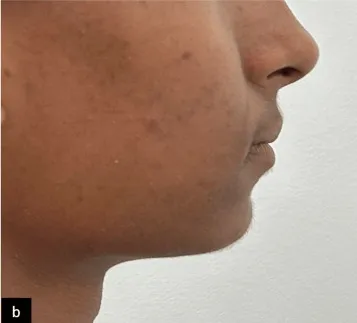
Profile.
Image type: medical_photograph (skin_photograph)